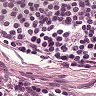
Metastatic tissue present: no